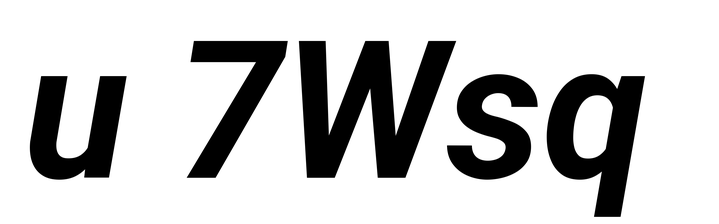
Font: Roboto-Italic_Bold_Italic